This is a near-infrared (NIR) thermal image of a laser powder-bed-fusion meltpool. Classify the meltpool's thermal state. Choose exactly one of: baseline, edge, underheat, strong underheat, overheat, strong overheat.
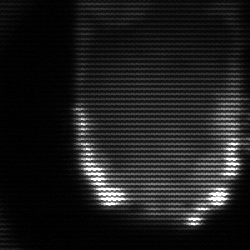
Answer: baseline